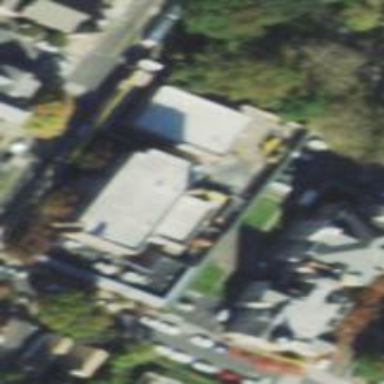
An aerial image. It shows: School building.